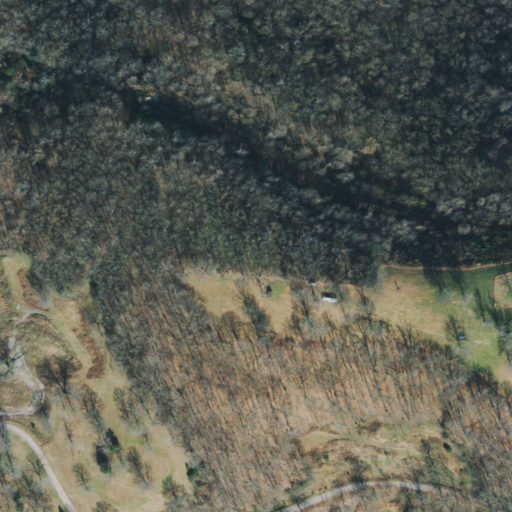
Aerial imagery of mountain in Tennessee named Jenkins Hill containing deciduous forest, pasture, and grassland